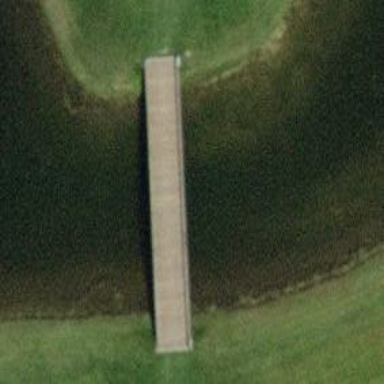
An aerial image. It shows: Pier supporting bridge.